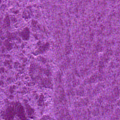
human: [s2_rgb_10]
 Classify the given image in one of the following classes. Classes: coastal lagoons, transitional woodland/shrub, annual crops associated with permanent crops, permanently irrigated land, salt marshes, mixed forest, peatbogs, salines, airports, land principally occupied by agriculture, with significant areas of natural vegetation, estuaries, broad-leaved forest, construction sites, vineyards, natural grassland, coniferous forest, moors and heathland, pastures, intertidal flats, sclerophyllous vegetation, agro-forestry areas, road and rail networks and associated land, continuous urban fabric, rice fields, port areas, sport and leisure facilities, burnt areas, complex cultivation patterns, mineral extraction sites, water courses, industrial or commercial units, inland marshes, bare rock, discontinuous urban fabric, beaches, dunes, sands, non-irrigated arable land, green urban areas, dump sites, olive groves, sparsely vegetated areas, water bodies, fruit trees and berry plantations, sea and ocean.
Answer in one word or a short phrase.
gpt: sea and ocean